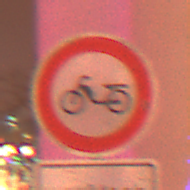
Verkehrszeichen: VerbotMofas
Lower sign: ZeitangabenMitBeschraenkungAufWochentage1
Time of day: Night
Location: Outdoor (Urban)
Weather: Overcast
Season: Winter
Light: Artificial